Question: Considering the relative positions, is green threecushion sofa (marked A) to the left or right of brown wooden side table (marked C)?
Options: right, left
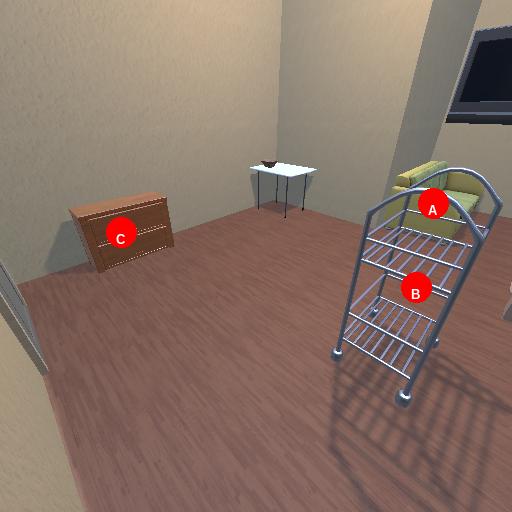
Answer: right